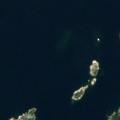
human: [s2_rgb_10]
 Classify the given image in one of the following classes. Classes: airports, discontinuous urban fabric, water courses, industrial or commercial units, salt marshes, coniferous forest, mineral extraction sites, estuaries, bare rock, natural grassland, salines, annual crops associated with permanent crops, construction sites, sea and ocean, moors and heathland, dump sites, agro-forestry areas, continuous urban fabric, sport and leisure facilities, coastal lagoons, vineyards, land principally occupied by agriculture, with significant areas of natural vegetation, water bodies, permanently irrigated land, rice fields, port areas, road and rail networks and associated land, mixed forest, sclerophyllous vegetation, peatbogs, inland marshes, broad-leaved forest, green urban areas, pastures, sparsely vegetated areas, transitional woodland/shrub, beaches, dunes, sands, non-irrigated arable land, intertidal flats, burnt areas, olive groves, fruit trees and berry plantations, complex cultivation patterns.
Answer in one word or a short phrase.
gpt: mixed forest, sea and ocean